Interaction volume radius: 10 \u00c5
Interaction volume height: 10 \u00c5
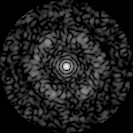
Disorder parameter: 0.7302